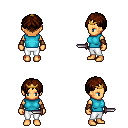
a pixel art fantasy rpg character, female body template, human, tanned skin, teal sleeveless shirt, white pants, brown parted hairstyle, gold tiara, leather bracers, dagger, four views (front, back, left, right), 2x2 character sprite sheet, small pixel art, hard edges, no anti-aliasing